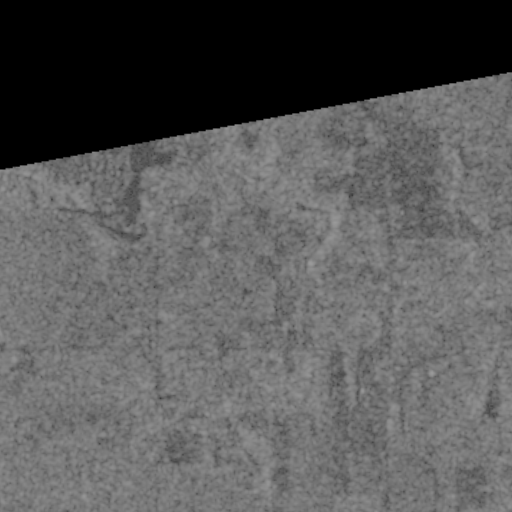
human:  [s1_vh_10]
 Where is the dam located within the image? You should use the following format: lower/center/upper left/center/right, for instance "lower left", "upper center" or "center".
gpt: The dam is located in the upper center of the image.
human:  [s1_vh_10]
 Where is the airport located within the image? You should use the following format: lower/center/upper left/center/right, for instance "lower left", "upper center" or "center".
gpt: There is no airport in the image.

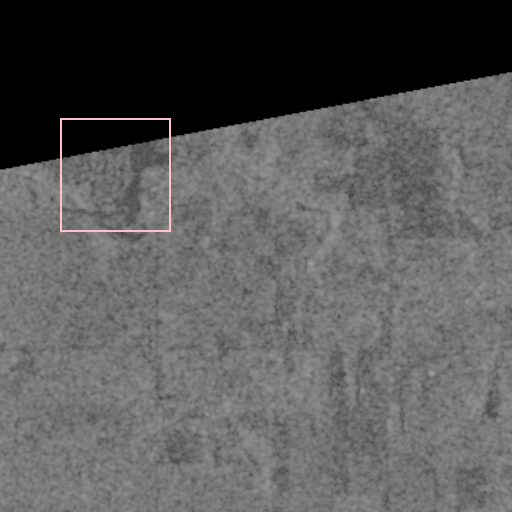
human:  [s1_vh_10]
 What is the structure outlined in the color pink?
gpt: The structure outlined in pink is a park.
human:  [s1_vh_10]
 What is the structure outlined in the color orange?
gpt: There is no orange outline.